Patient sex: M
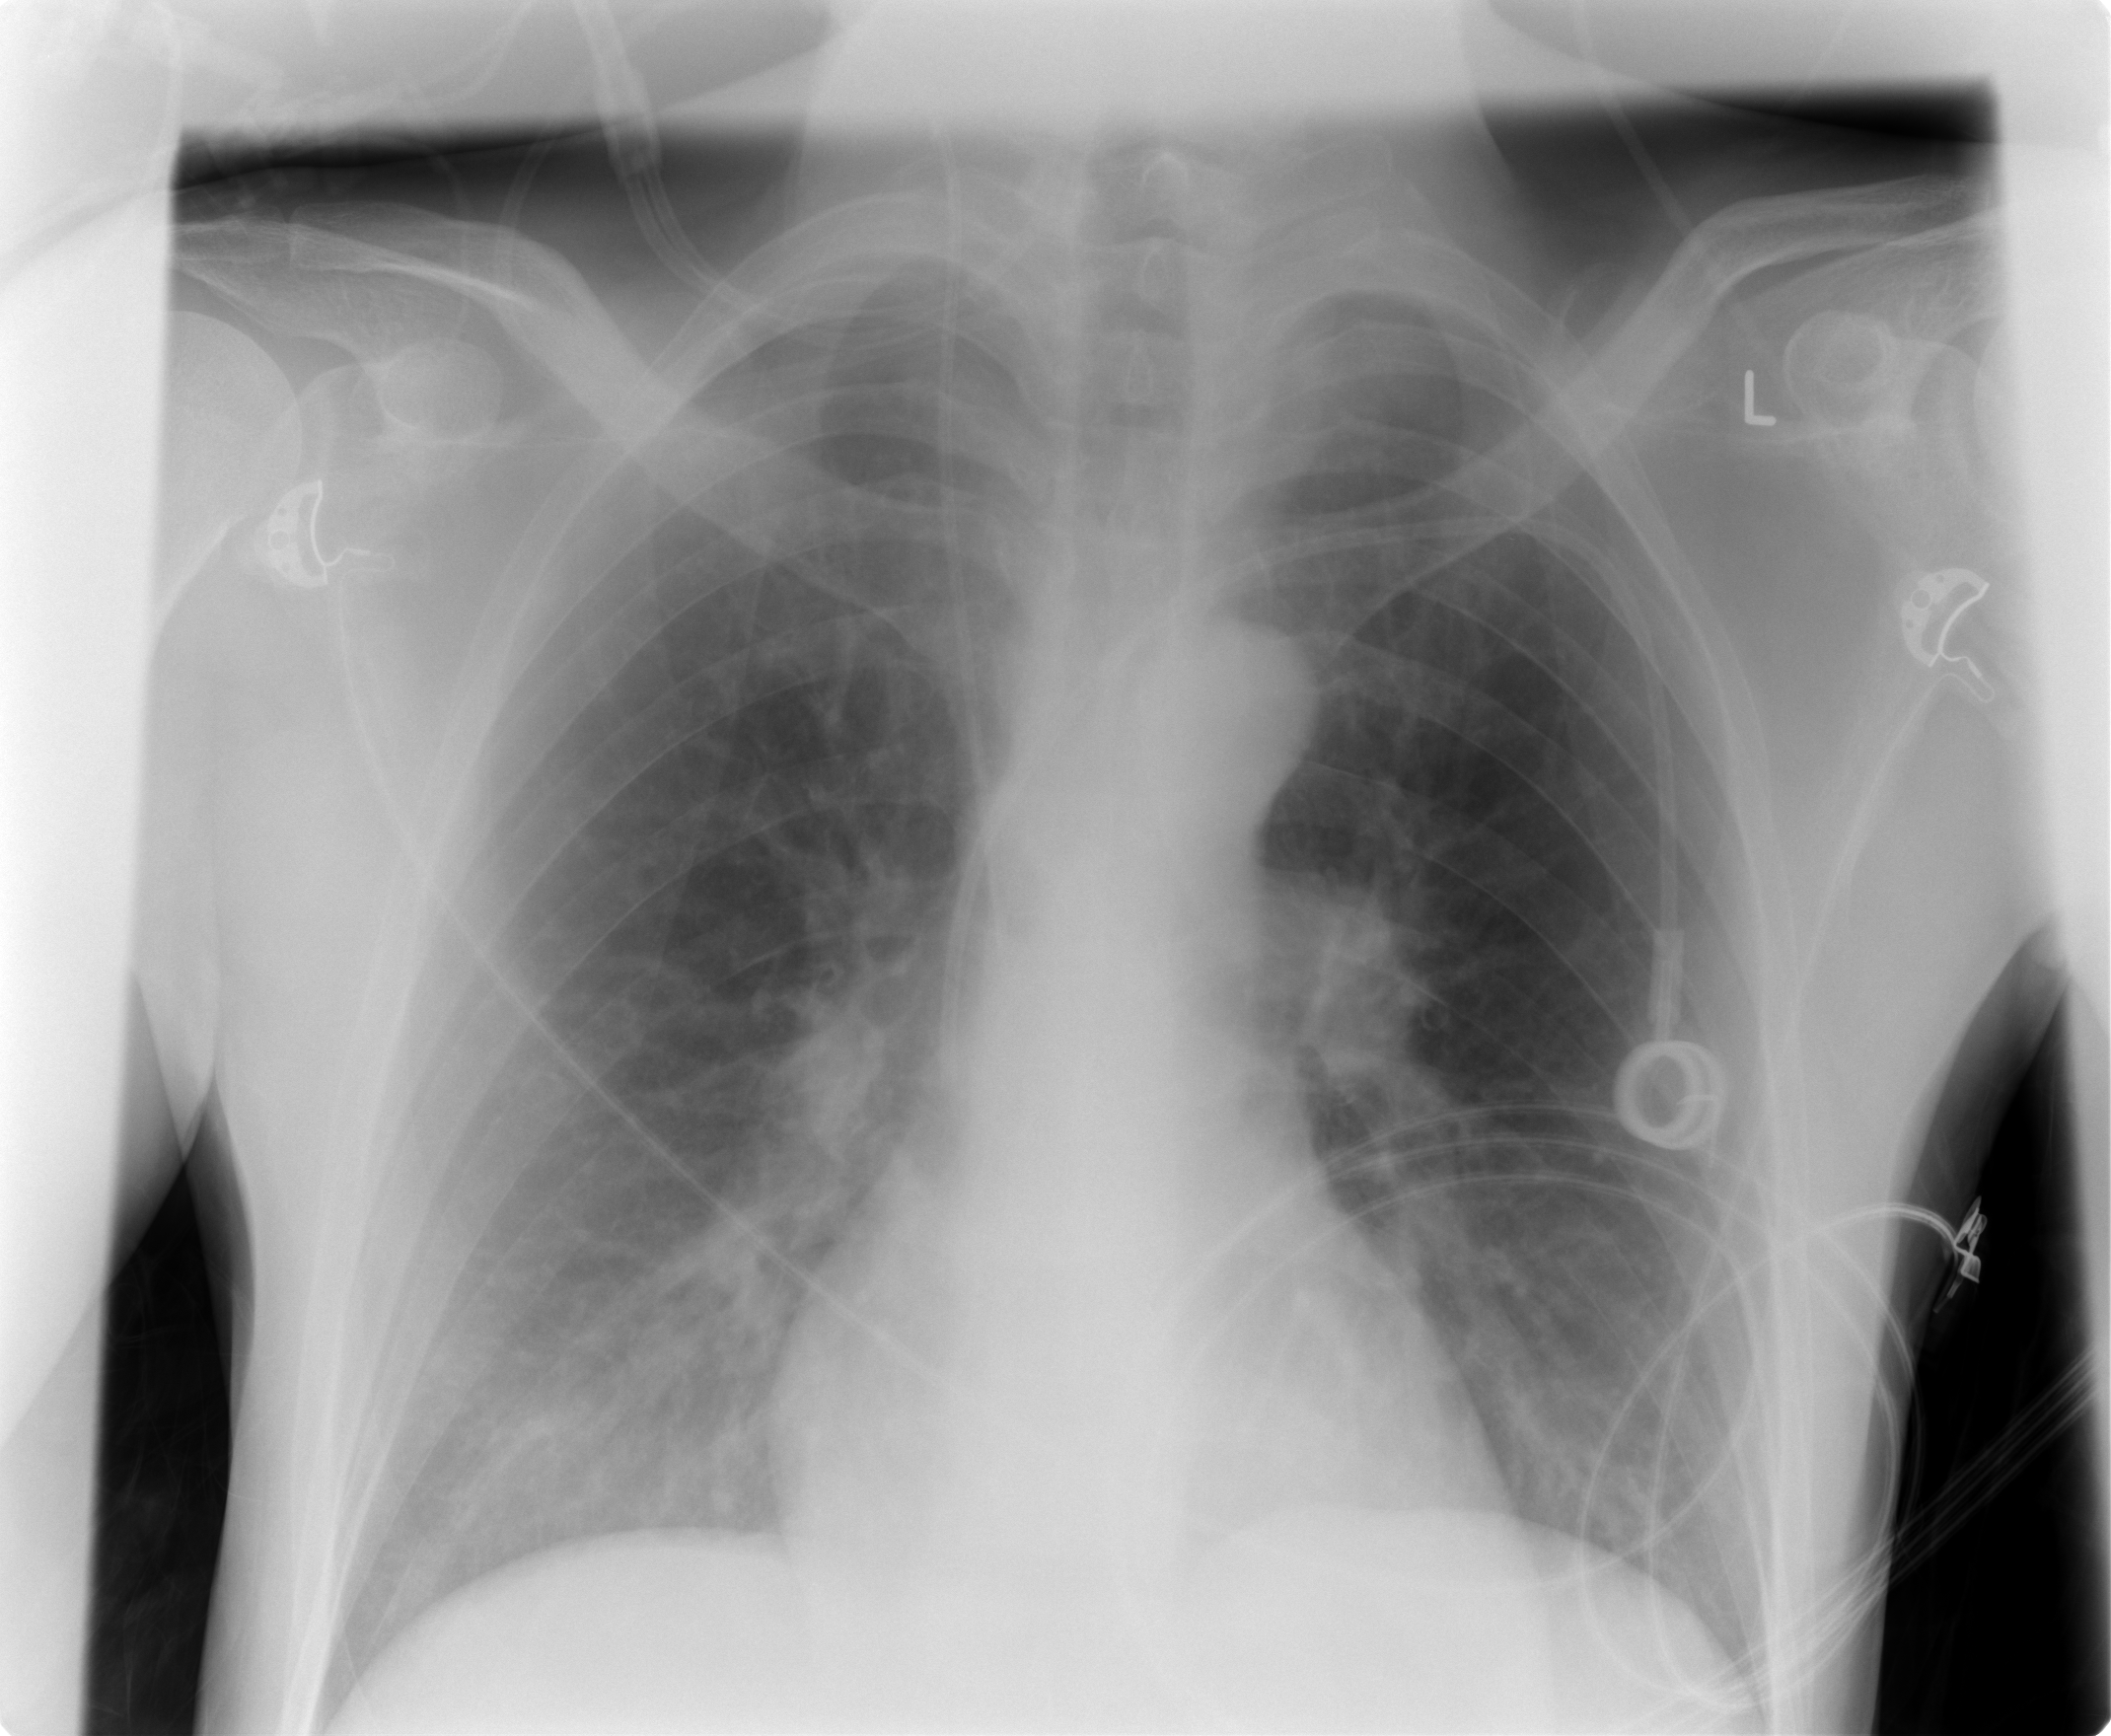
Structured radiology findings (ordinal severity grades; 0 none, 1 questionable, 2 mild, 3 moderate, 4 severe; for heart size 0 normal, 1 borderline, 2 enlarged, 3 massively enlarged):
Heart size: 0
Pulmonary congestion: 0
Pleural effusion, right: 0
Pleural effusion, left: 0
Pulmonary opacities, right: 0
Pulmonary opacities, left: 0
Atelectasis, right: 2
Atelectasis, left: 0